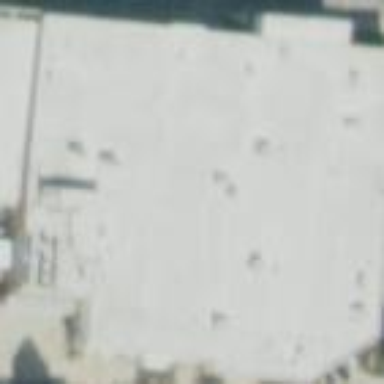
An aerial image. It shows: Retail building.